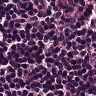
Metastatic tissue present: no